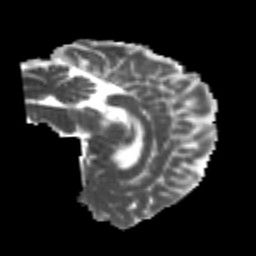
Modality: MD
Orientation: sagittal
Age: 25
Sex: male
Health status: healthy
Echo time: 0.074 s